Question: What is the value of the measurement in the image?
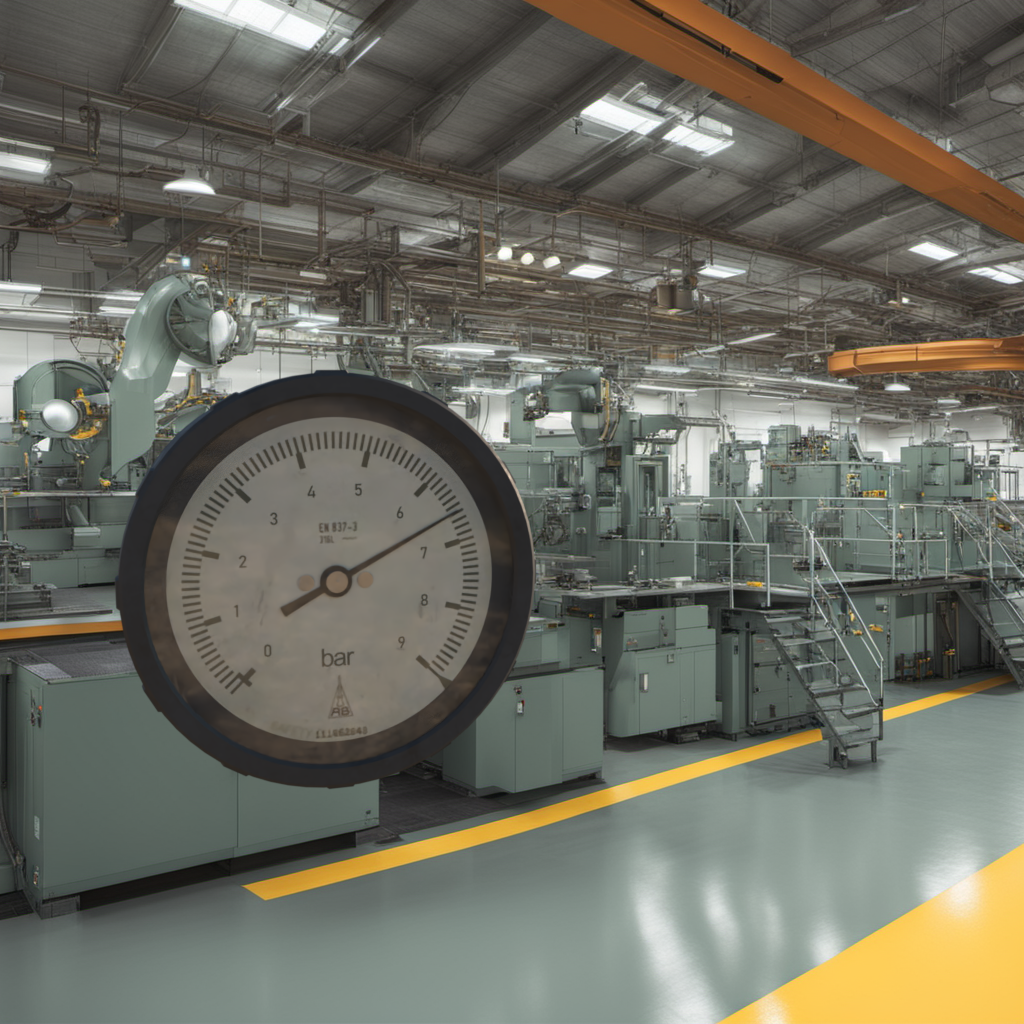
Answer: The result is 6.56
Question: What is the range of this measurement?
Answer: The range is from 0 to 8
Question: What is the minimum and maximum value range of the measurement in the image?
Answer: The minimum value is 0 and the maximum value is 8